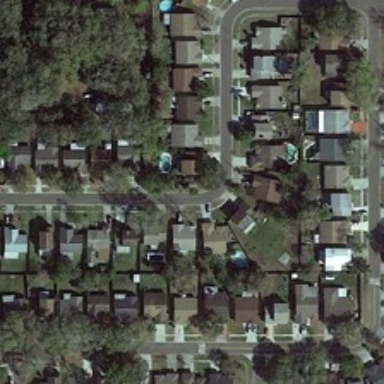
Many buildings and many green trees are in a dense residential area .